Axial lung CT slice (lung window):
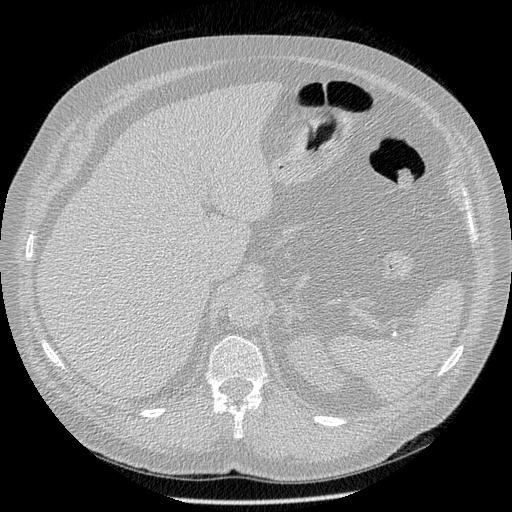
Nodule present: no